七年级 · 解析几何
(本小题 8.0 分)

【背景知识】

数轴是我们学习数学的一个重要工具, 利用数轴可以很好地将数与形结合.

如图1, 若数轴上 $A, B$ 两点表示的数分别为 $a, b$, 则 $A, B$ 两点之间的距离 $A B=|b-a|$, 例如, $a=-2, b=1$, 则 $A B=|1-(-2)|=1-(-2)=3$.

B

图 1

【问题情境】

如图 $2, A, B$ 两点在数轴上对应的数分别为 $-8,12$, 甲、乙分别从 $A, B$ 处同时出发, 甲的速度为 1 个单位长度/秒, 乙的速度为 3 个单位长度/秒, 设运动的时间为 $t$ 秒.

图 2

(1) $A B=$

【综合运用】

(2)如果甲、乙相向运动 (甲向右运动, 乙向左运动), 记相遇点为 $P$, 则点 $P$ 表示的数为此时 $t=$

(3)如果甲、乙都向左运动,

(1)当 $t$ 为何值时, 乙恰好追上甲.

(2)当 $t$ 为何值时, 甲、乙之间恰好相距 5 个单位长度.
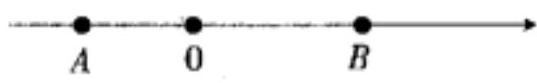
答案: 解: (1) 20 ;

(2) $-3 ; 5$;

(3) 1 ) $t=20 \div(3-1)=10$,

答: 当 $t$ 为 10 时，乙恰好追上甲;

(2)当乙未追上甲时，甲、乙相距 5 个单位长度:

$t=(20-5) \div(3-1)